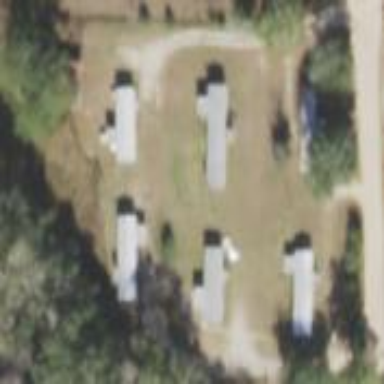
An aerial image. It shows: Residential area designated as trailer park.